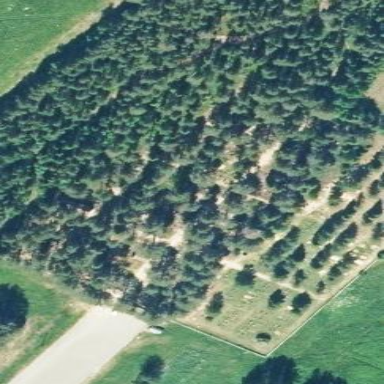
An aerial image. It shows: Cemetery.